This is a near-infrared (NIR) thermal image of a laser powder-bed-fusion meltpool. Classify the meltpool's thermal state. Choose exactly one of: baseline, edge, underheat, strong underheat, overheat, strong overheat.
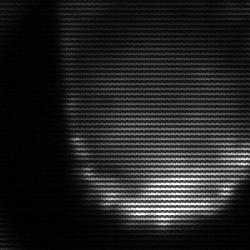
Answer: edge